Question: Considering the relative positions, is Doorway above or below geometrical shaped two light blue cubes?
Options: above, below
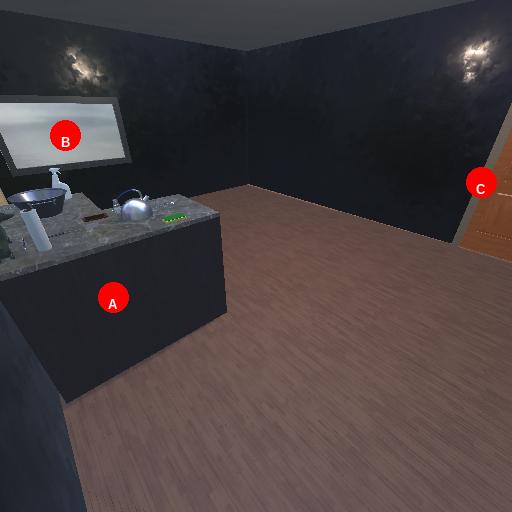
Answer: above